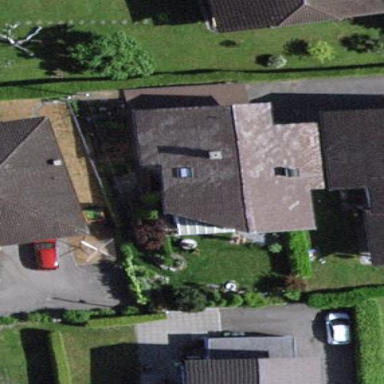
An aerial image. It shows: Detached building.